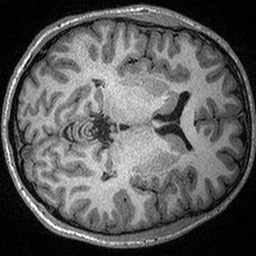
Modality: T1w
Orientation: axial
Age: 20
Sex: male
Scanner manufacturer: siemens
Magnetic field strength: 3 T
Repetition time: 2.3 s
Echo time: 0.00298 s